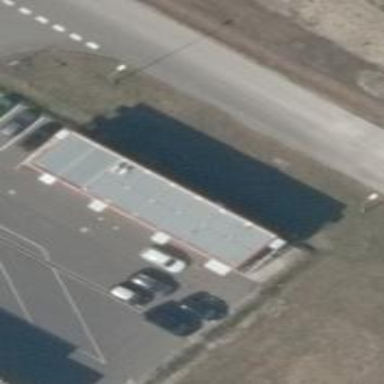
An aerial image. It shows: Office building.